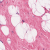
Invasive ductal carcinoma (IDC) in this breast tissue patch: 0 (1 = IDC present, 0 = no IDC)